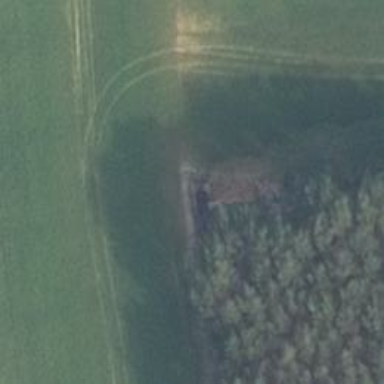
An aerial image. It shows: Hunting stand.